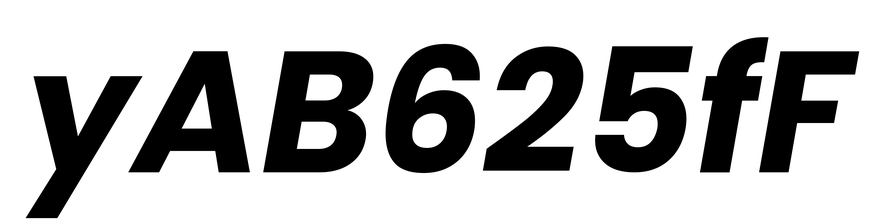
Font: Poppins-BoldItalic